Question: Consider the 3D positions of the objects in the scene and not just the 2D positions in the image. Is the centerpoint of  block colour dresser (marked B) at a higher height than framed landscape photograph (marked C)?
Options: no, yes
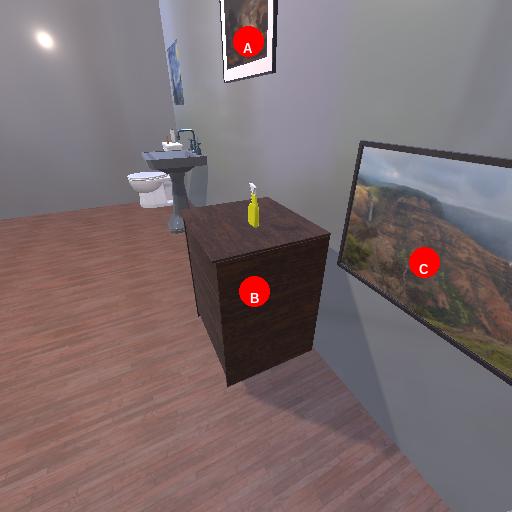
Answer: no